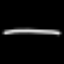
Label: line